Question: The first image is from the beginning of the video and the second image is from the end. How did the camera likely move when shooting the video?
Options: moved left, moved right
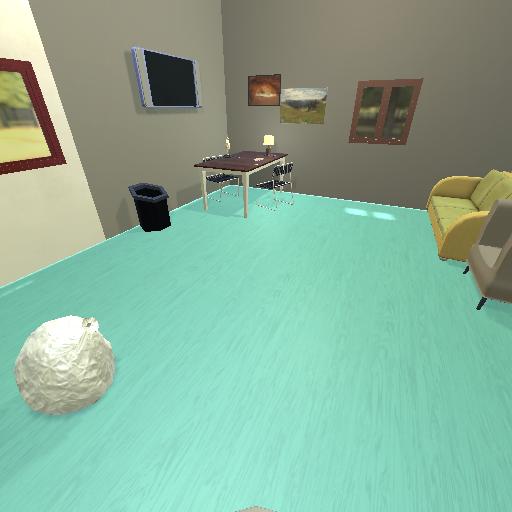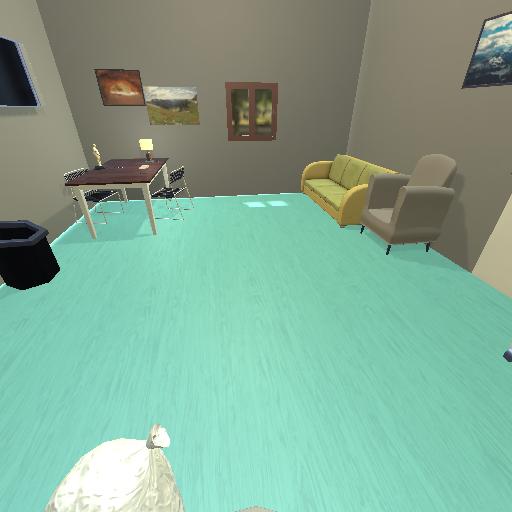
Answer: moved left